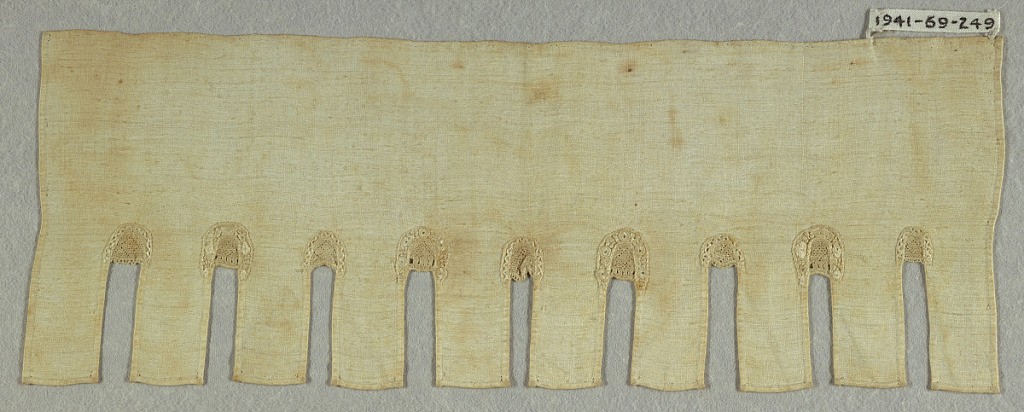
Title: Sampler
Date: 18th century
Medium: linen Technique: buttonhole, darning, satin, chain, and knot stitches on plain weave
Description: Nine openings partially filled with needlepoint stitches in several designs.  Embroidery in three designs.